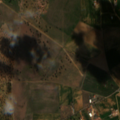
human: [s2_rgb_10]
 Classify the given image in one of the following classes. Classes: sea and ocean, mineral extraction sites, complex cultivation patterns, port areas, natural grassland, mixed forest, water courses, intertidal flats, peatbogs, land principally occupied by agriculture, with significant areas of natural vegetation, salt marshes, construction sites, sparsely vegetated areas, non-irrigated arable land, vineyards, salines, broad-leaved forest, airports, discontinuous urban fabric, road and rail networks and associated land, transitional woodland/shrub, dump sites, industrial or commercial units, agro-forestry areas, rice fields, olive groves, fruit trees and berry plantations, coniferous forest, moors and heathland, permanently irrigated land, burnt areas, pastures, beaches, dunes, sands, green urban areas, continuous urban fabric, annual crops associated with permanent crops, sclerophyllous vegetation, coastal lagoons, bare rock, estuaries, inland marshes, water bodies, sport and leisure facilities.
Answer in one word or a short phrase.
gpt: non-irrigated arable land, agro-forestry areas